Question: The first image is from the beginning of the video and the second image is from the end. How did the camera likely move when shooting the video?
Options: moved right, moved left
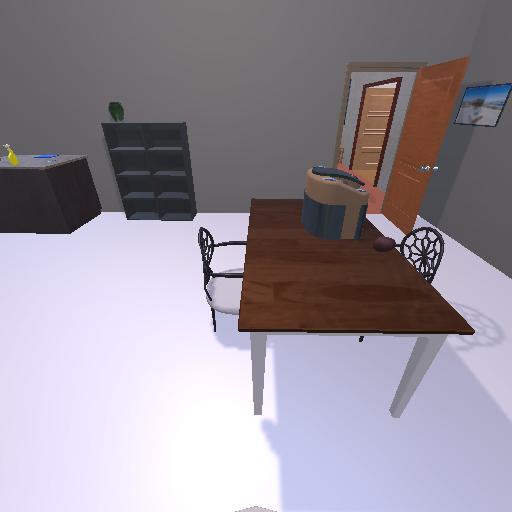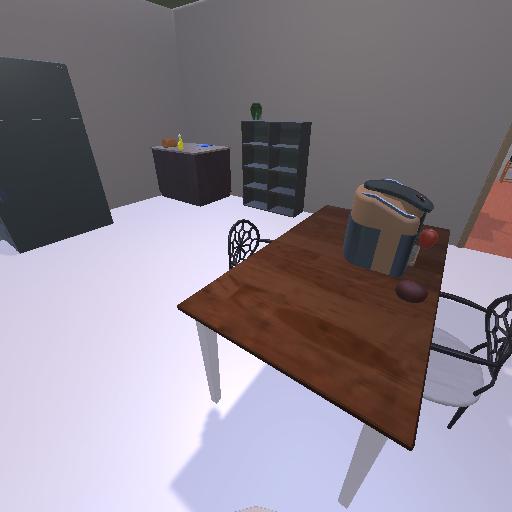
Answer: moved right